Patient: sex M, age 48
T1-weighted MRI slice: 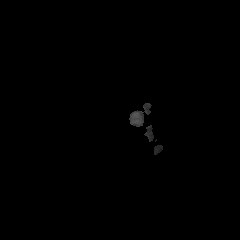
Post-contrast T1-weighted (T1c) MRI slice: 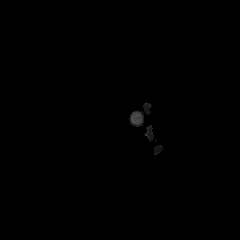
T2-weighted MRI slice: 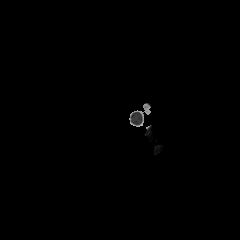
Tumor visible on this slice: no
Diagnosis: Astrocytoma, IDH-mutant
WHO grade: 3